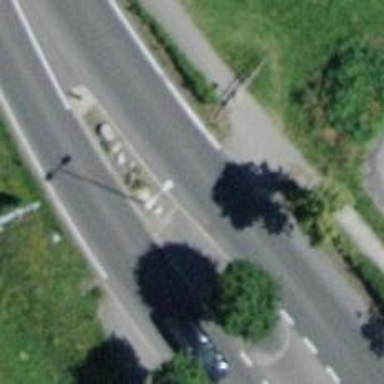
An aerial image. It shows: Secondary road with asphalt surface and separate sidewalk.